Question: The html code is simple:
'''
<form onsubmit="submitAdvice(this);return false;">
<input type="submit" value="submit" />
</form>
'''
And the javascript code:
'''
function submitAdvice(f) {
alert('submitting');
}
'''
But when I click the 'submit' button, it doesn't alert 'submitting', instead, it submits the form.
I don't know where is wrong.
PS: the live demo: <URL>
---
I just found the reason, it caused by jsfiddle!

Please note it will load 'mootools 1.4.5' on 'onLoad' event. Everything will be OK if I set it as 'no wrap'
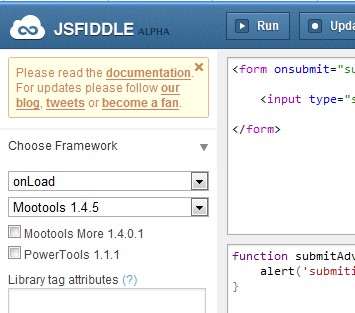
Answer: '''
<form onsubmit="return submitAdvice(this);">
<input type="submit" value="submit" />
</form>
function submitAdvice(f) {
alert('submitting');
return false;
}
'''